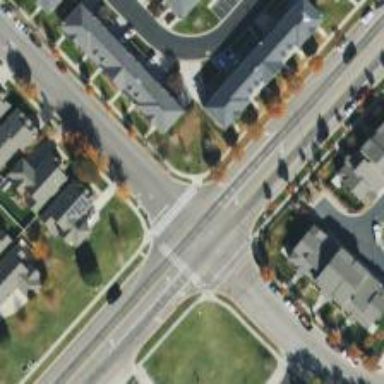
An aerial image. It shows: Marked road crossing.